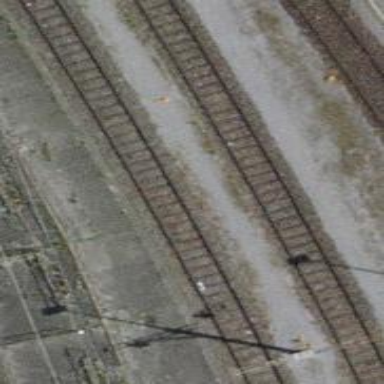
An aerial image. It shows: Railway yard.